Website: bh-photo
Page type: gifting
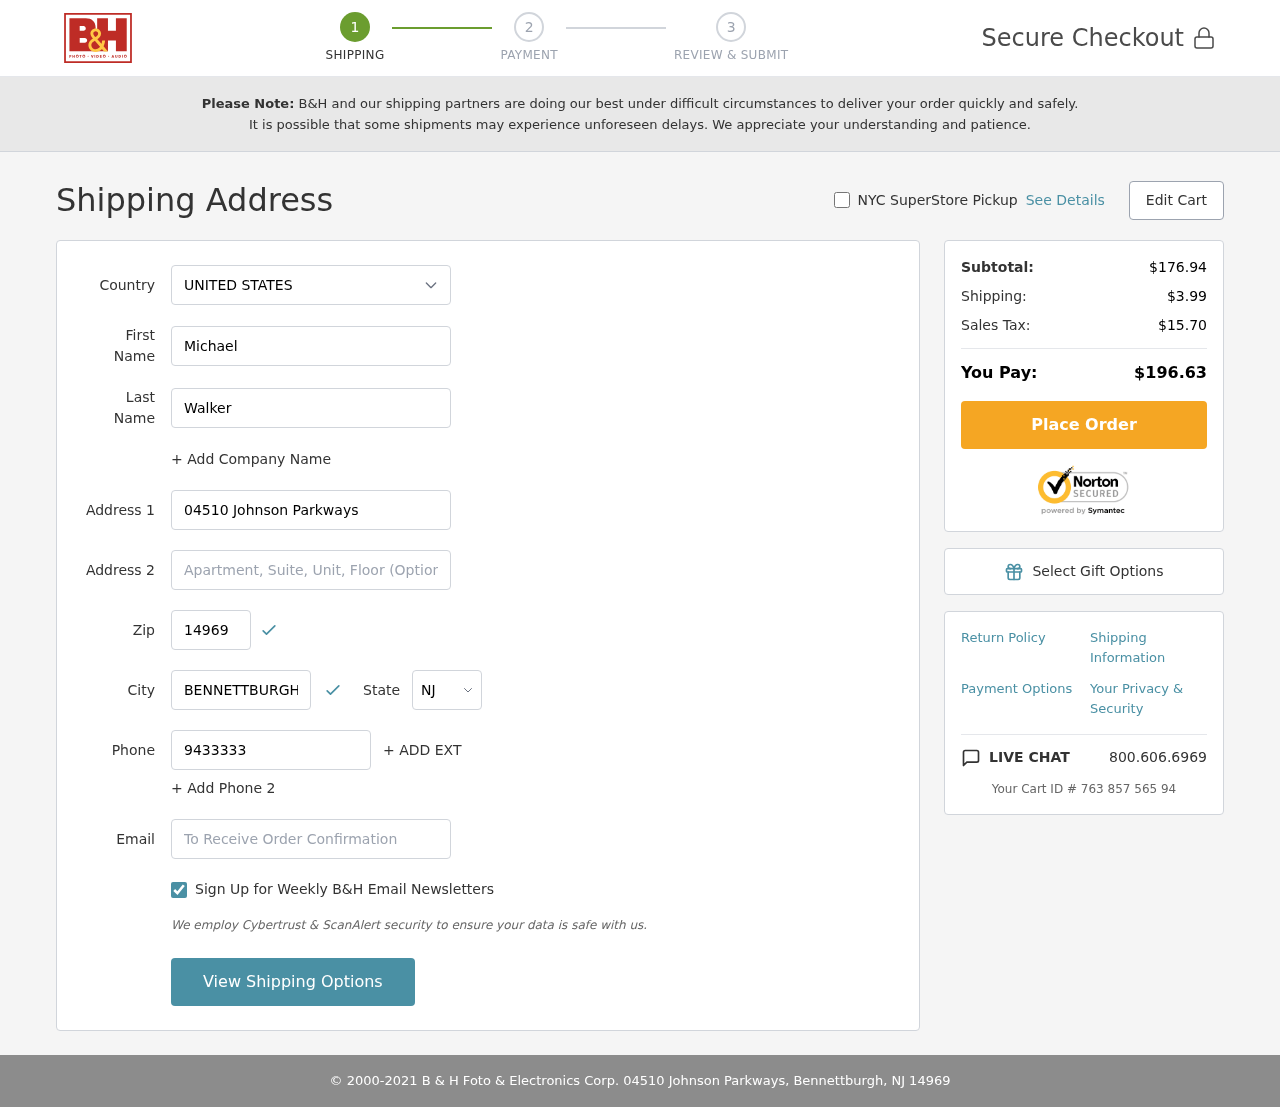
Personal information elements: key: PII_CITY
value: Bennettburgh
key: PII_COUNTRY
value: United States
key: PII_EMAIL
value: michael.walker@hotmail.com
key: PII_FIRSTNAME
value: Michael
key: PII_LASTNAME
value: Walker
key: PII_PHONE
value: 9433333410
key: PII_POSTCODE
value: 14969
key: PII_STATE_ABBR
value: NJ
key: PII_STREET
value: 04510 Johnson Parkways
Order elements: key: ORDER_SUBTOTAL
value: $176.94
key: ORDER_SHIPPING_COST
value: $3.99
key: ORDER_TAX
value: $15.70
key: ORDER_TOTAL
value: $196.63
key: ORDER_ID
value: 763 857 565 94